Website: walmart
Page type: address-validator
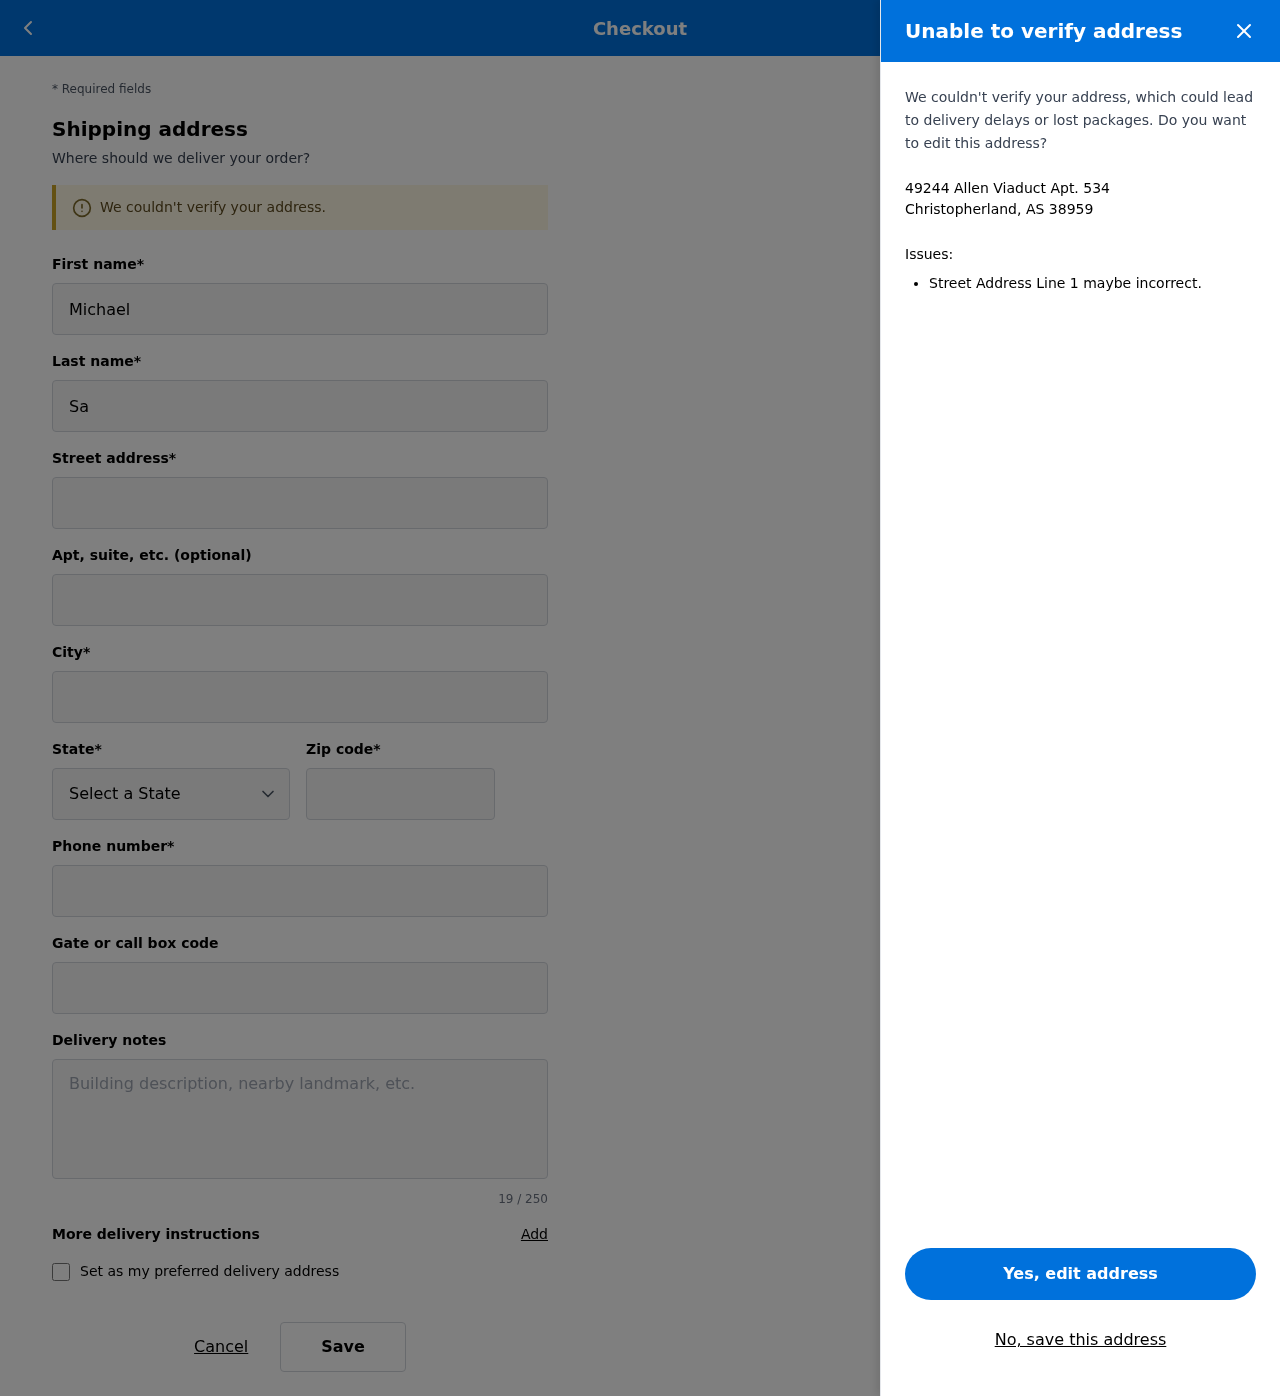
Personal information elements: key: PII_CITY_STATE_ZIP
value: Christopherland, AS 38959
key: PII_DELIVERY_INSTRUCTIONS
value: Leave at front door
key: PII_STATE_ABBR
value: AS
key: PII_STREET
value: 49244 Allen Viaduct Apt. 534
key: PII_FIRSTNAME
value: Michael
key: PII_LASTNAME
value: Sanchez
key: PII_STREET2
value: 39270 West Ville
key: PII_CITY
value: Christopherland
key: PII_POSTCODE
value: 38959
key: PII_PHONE
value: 9342189963
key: PII_SECURITY_CODE
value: FS12